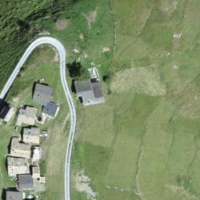
EUNIS habitat code: 23
Species observed at this site:
Achillea millefolium